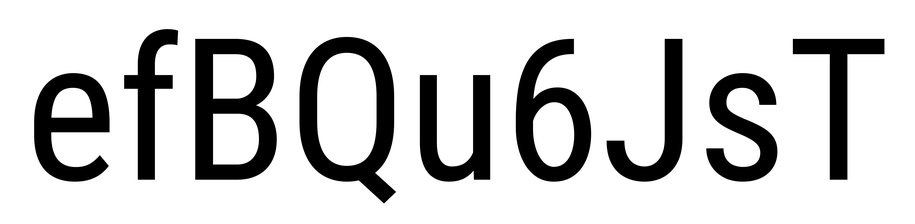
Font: Roboto_Condensed_Regular